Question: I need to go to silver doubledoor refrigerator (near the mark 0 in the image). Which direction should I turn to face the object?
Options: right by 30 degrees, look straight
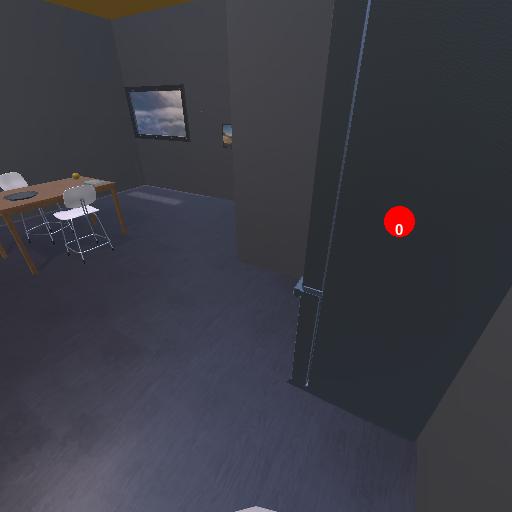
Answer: right by 30 degrees